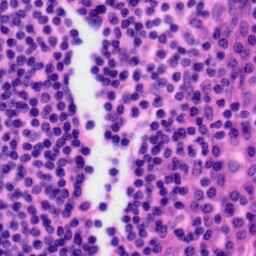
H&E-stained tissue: Tonsil